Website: macys
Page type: customer-info-address
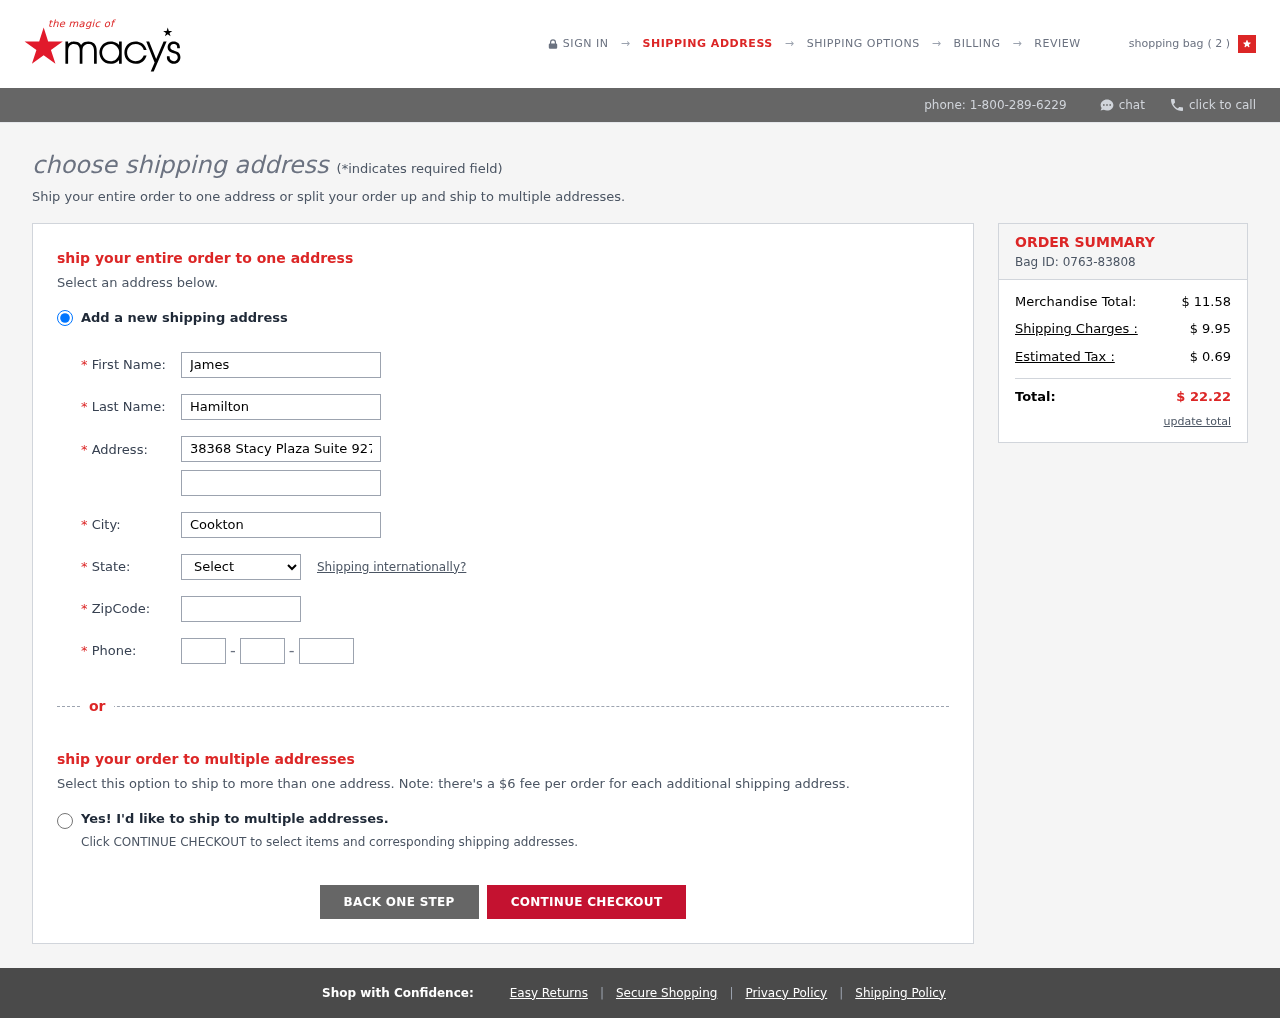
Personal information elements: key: PII_CITY
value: Cookton
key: PII_FIRSTNAME
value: James
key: PII_LASTNAME
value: Hamilton
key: PII_PHONE_AREA
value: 884
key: PII_PHONE_PREFIX
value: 201
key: PII_PHONE_SUFFIX
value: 9164
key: PII_POSTCODE
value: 19644
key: PII_STATE_ABBR
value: MP
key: PII_STREET
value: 38368 Stacy Plaza Suite 927
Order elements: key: ORDER_NUM_ITEMS
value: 2
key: ORDER_ID
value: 0763-83808
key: ORDER_SUBTOTAL
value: $ 11.58
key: ORDER_SHIPPING_COST
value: $ 9.95
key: ORDER_TAX
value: $ 0.69
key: ORDER_TOTAL
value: $ 22.22